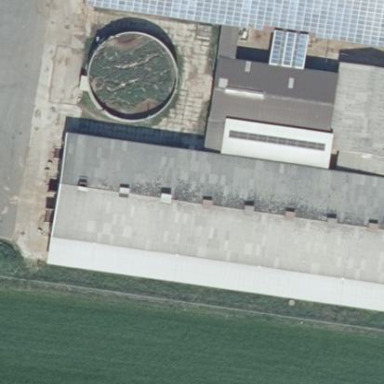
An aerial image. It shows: Gabled farm auxiliary building with grey roof oriented along certain direction.